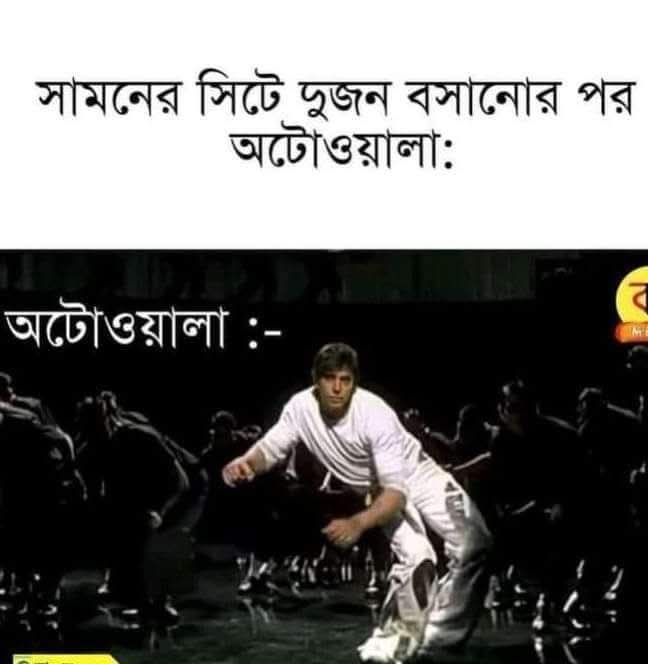
Text: সামনের সিটে দুজন বসানোর পর অটোওয়ালা:
অটোওয়ালা :-
Label: Non Hate